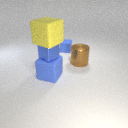
large yellow rubber cube above large blue rubber cube